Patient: sex M, age 78
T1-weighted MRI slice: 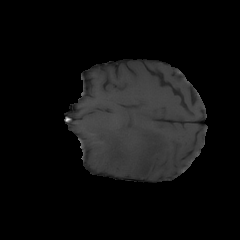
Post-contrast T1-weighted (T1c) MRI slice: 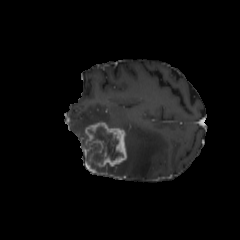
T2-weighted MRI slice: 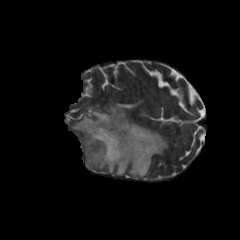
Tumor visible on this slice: yes
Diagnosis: Glioblastoma, IDH-wildtype
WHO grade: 4